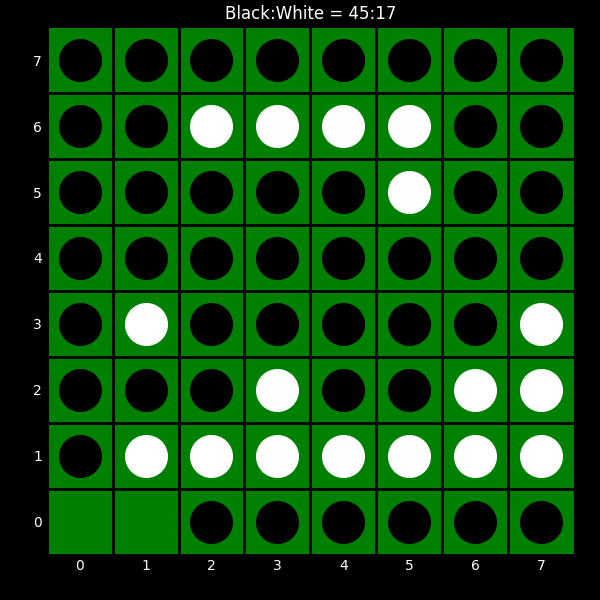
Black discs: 45
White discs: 17